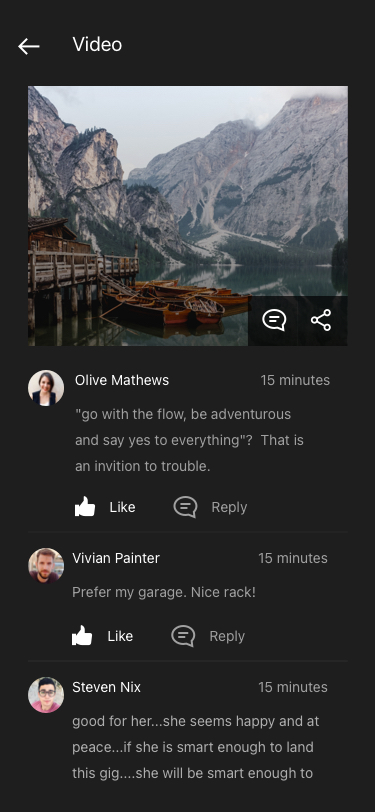
Text in this UI design:
Video
Olive Mathews
"go with the flow, be adventurous
and say yes to everything"?  That is
an invition to trouble.
15 minutes
Like
Reply
Vivian Painter
Prefer my garage. Nice rack!
15 minutes
Like
Reply
Steven Nix
good for her...she seems happy and at
peace...if she is smart enough to land
this gig....she will be smart enough to
15 minutes